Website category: university
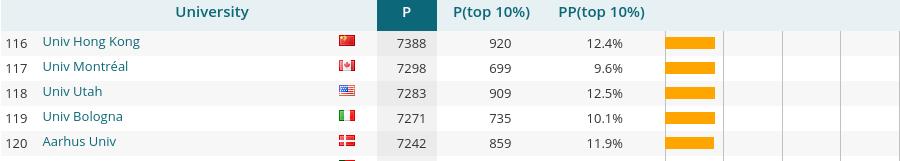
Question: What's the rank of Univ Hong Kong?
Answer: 116

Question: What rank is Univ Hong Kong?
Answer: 116

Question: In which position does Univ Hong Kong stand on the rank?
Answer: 116

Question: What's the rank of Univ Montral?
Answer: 117

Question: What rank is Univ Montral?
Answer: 117

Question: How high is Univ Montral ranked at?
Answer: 117

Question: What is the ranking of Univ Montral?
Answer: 117

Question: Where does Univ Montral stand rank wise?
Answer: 117

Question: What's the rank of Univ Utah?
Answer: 118

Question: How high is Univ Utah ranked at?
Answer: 118

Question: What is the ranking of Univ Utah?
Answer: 118

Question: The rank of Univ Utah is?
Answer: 118

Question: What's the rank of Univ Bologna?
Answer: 119

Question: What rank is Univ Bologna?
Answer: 119

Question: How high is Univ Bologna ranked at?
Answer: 119

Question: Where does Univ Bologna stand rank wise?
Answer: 119

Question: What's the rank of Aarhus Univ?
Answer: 120

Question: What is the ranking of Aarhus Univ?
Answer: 120

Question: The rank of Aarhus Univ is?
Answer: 120

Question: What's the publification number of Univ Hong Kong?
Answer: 7388

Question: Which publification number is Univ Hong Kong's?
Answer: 7388

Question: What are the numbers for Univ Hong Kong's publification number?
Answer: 7388

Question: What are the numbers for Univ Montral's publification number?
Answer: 7298

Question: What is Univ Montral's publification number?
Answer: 7298

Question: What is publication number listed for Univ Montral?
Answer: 7298

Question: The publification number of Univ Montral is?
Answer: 7298

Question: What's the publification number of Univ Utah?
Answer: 7283

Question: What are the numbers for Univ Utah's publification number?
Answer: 7283

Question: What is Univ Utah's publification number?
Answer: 7283

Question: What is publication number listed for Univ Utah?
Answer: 7283

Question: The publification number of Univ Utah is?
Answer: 7283

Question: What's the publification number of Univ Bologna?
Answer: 7271

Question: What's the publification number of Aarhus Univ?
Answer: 7242

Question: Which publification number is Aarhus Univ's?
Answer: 7242

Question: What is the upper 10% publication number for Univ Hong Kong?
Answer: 920

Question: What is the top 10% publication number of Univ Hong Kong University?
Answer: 920

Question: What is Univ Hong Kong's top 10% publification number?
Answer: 920

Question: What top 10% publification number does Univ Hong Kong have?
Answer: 920

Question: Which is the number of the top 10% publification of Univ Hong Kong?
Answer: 920

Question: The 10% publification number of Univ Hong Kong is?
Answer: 920

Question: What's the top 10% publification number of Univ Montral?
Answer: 699

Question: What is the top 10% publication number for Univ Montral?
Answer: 699

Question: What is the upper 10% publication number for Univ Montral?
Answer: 699

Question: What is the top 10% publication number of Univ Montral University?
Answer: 699

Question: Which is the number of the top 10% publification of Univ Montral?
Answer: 699

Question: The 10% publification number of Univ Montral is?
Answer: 699

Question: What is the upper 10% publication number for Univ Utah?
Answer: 909

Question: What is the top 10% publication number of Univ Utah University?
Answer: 909

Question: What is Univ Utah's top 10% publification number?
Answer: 909

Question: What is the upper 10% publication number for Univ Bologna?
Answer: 735

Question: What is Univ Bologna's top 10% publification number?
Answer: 735

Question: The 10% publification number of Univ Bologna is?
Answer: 735

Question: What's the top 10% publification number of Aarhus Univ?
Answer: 859

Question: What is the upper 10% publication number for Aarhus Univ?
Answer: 859

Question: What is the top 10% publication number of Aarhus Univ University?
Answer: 859

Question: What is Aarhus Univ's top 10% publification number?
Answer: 859

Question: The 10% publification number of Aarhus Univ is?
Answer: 859

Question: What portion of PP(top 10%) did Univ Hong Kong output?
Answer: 12.4%

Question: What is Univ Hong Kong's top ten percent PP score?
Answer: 12.4%

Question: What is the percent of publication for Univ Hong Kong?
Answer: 12.4%

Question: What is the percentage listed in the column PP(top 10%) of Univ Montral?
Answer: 9.6%

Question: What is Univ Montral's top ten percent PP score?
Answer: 9.6%

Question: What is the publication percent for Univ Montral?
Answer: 9.6%

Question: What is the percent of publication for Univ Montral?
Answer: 9.6%